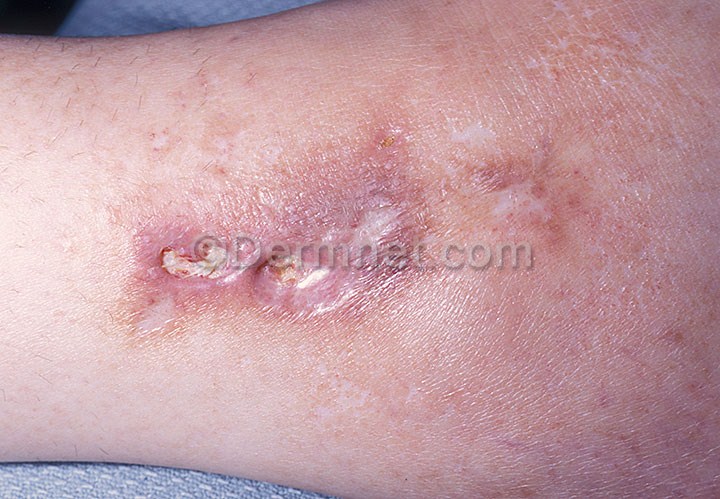
Disease: Vasculitis Photos